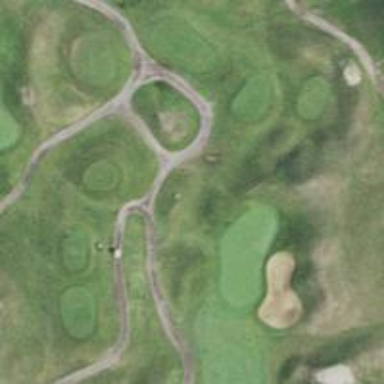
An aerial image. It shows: Golf hole.